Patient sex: M
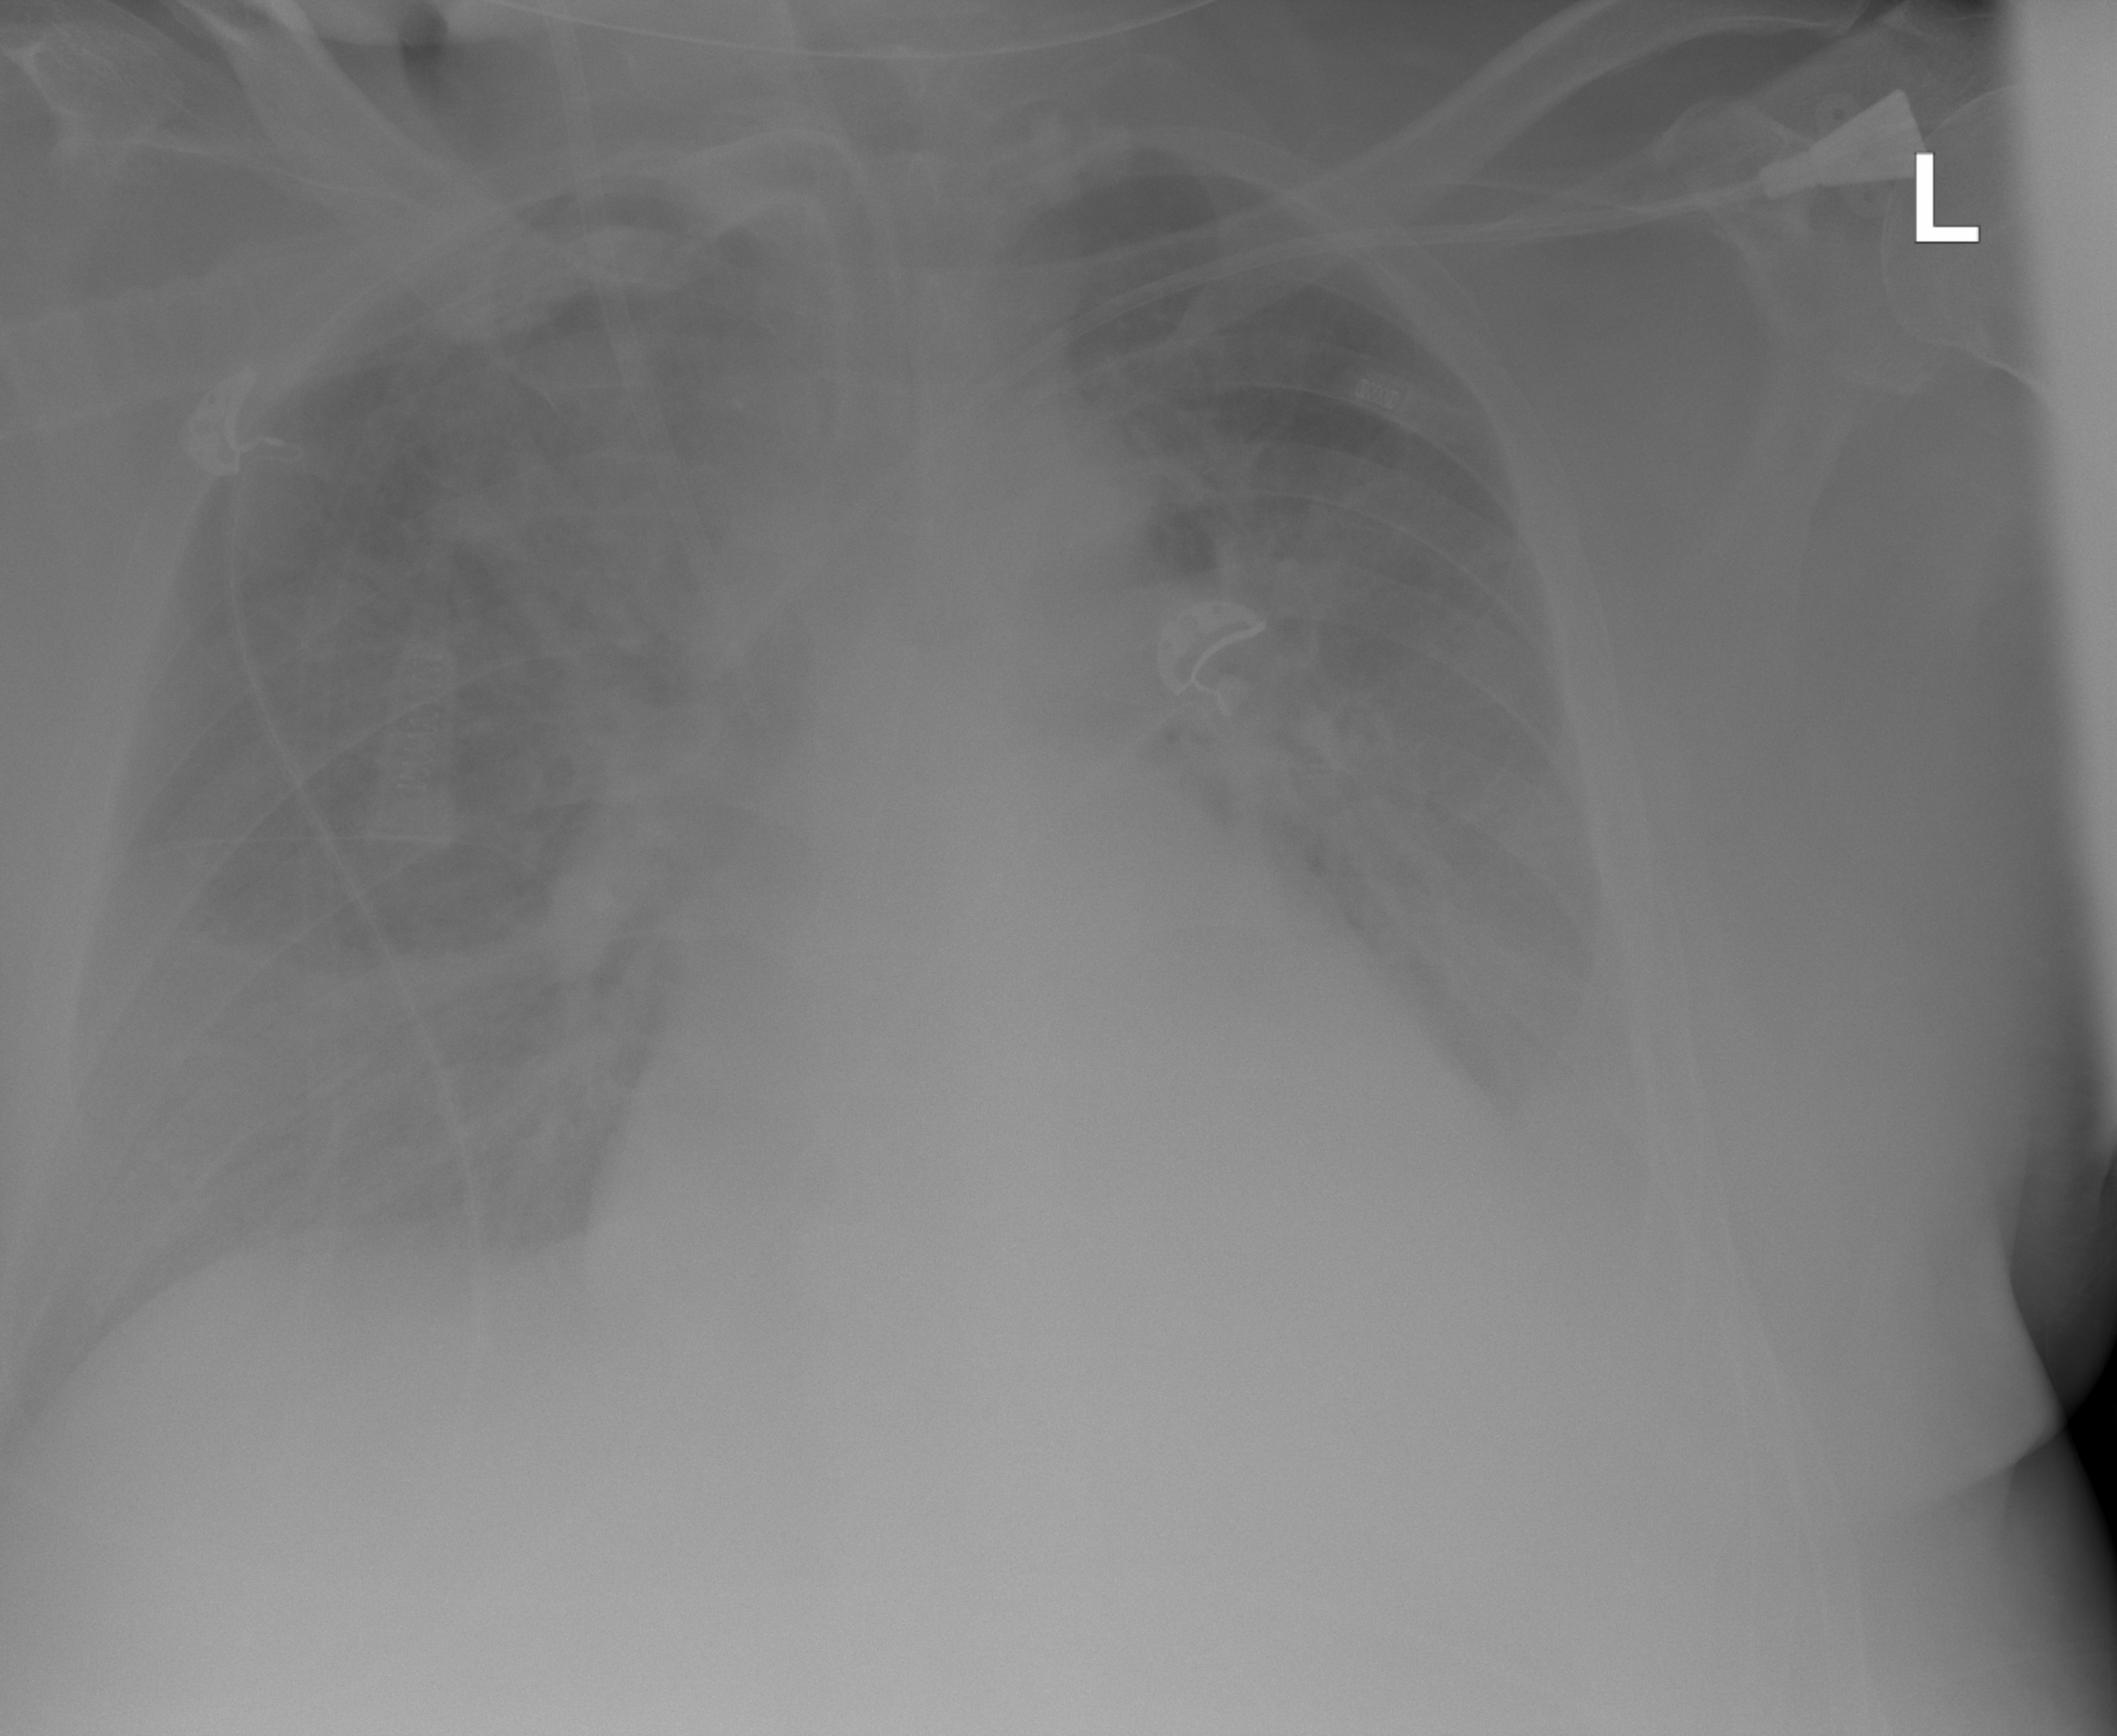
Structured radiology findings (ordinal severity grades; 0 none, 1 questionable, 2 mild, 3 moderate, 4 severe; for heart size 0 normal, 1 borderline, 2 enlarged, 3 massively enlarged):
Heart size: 2
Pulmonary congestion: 2
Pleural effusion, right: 2
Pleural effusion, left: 2
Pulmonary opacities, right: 2
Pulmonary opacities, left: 2
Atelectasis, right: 2
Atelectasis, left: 2